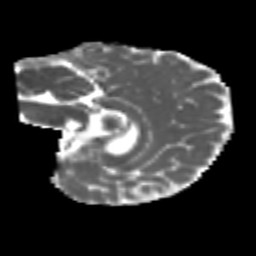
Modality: MD
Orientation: sagittal
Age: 7
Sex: male
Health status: healthy